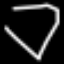
Label: diamond